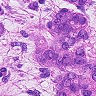
Metastatic tissue present: yes